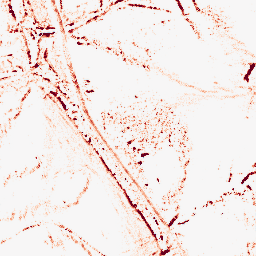
Category: morphological
Decomposition family: morphological_diamond
Decomposition parameters: operation: opening
radius: 3
Upsampling method: lanczos
Upsampling parameters: scale: 8
Upsampling scale: 8